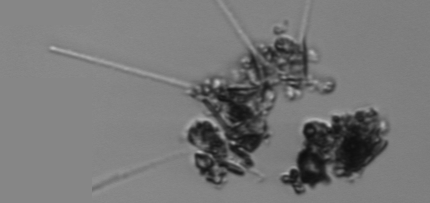
Label: Asterionellopsis_glacialis